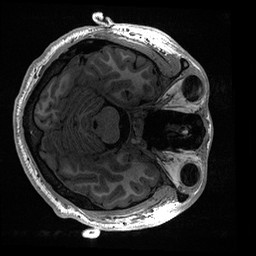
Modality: T1w
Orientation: axial
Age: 18
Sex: male
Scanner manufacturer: ge
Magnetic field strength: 3 T
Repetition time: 0.006952 s
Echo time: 0.00292 s